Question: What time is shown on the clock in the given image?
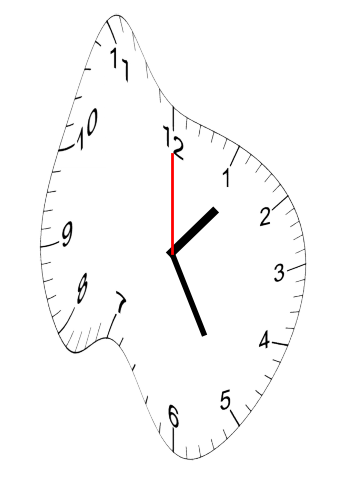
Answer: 01:25:00